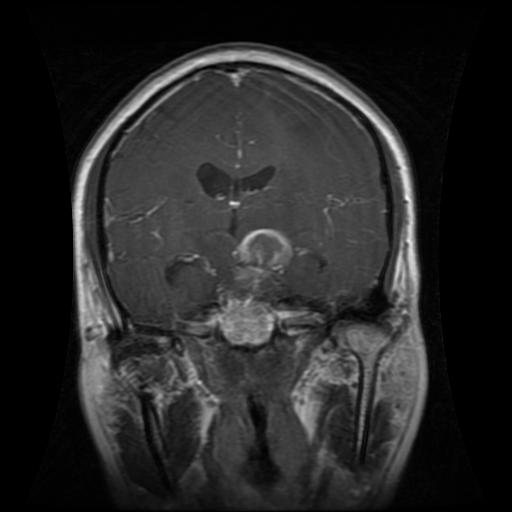
Label: glioma